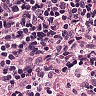
Metastatic tissue present: no